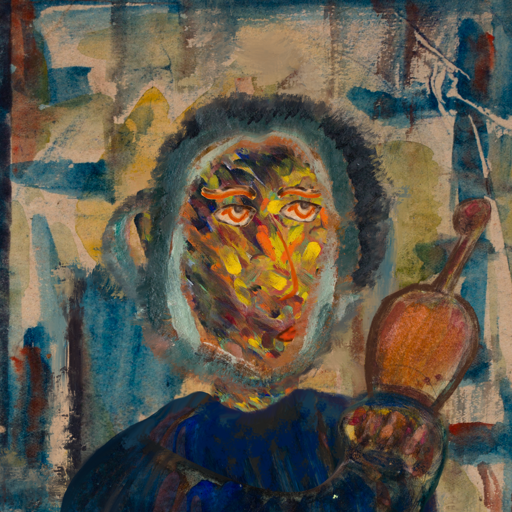
Background: Orphan, Head And Neck Side: An_Impression, Face Side: Experience, Bust: Pipe, Hair Side: Boggyland, Head Accessory: Blank, Second Necklace: Blank, Necklace: Blank, Baby: Blank